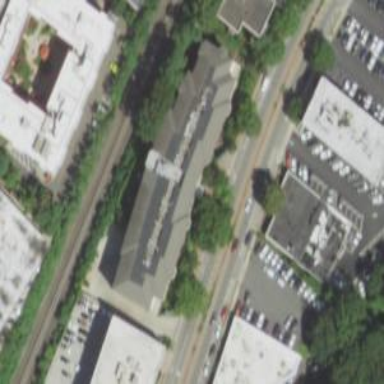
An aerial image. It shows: Commercial building.